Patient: sex M, age 64
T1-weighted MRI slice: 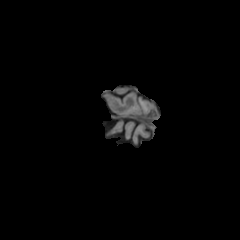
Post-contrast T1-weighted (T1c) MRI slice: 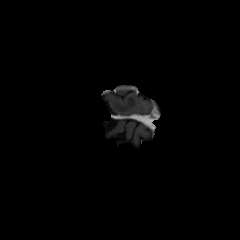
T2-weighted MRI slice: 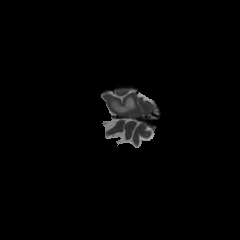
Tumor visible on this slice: yes
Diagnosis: Glioblastoma, IDH-wildtype
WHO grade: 4